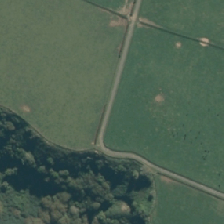
Land cover: shortrotation_cropland